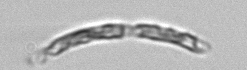
Label: Guinardia_striata